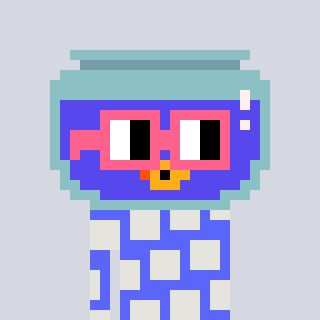
a pixel art character with square pink glasses, a goldfish-shaped head and a purple-colored body on a cool background